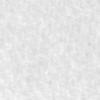
Label: no_change